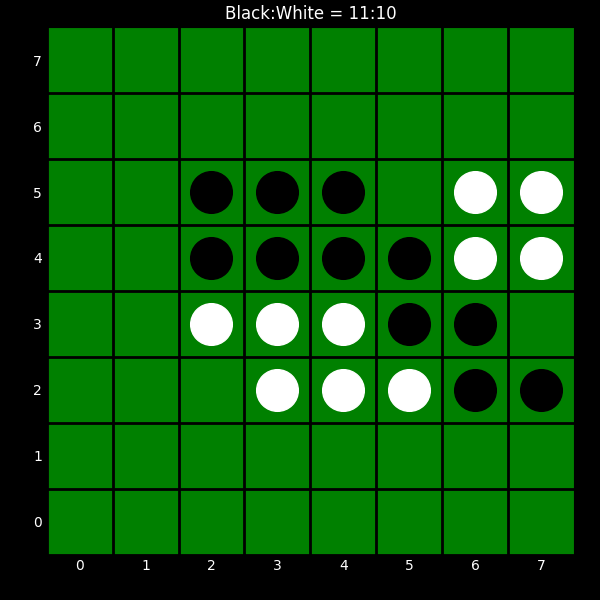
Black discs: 11
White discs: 10